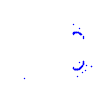
Particle: proton